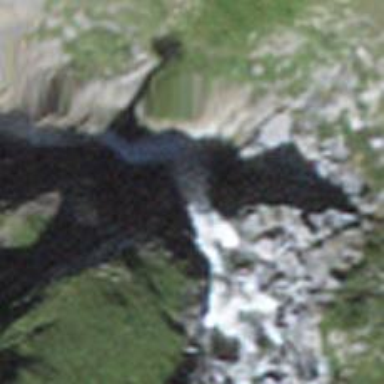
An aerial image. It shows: Beautiful waterfall.